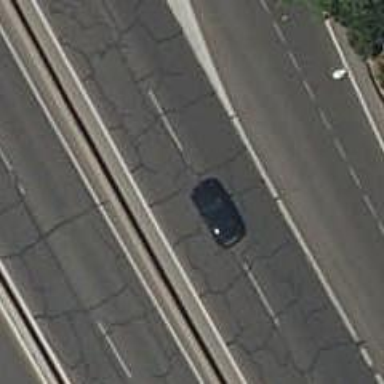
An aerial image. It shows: Trunk motorroad.